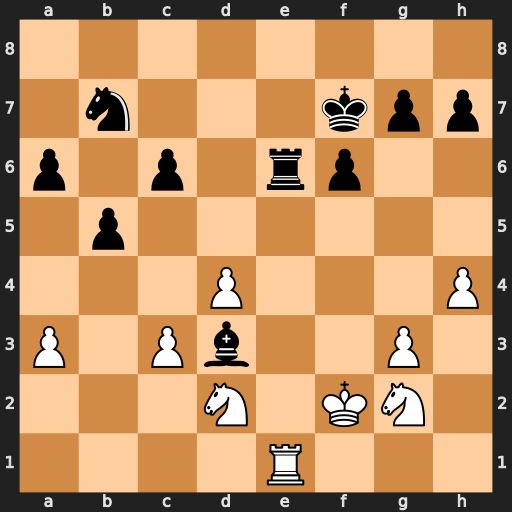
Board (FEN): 8/1n3kpp/p1p1rp2/1p6/3P3P/P1Pb2P1/3N1KN1/4R3
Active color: w
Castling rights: -
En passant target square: -
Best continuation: Rxe6 Kxe6 Nf4+ Kd6 Nxd3